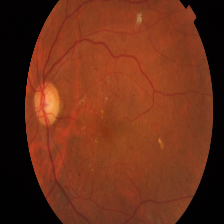
Diabetic retinopathy grade: Proliferative DR